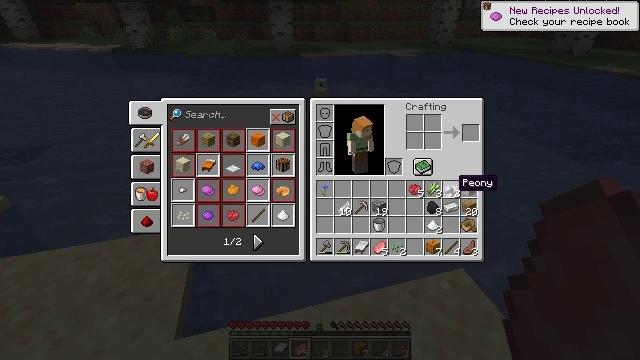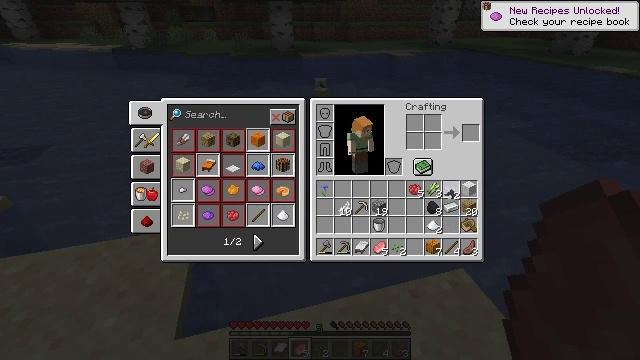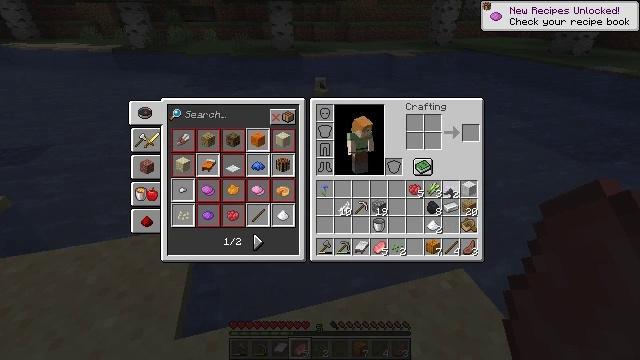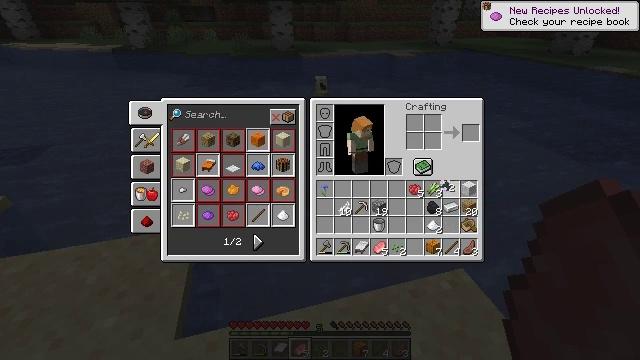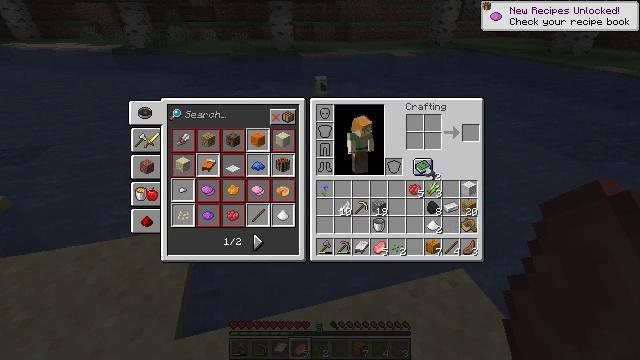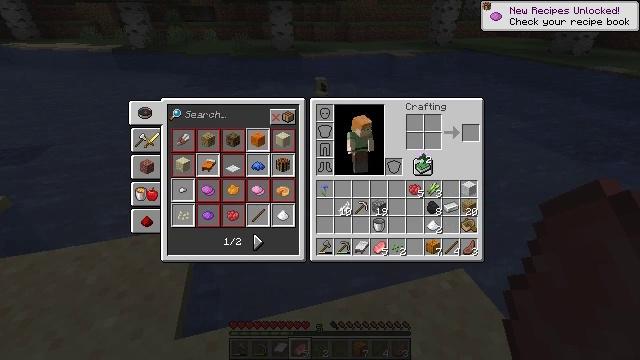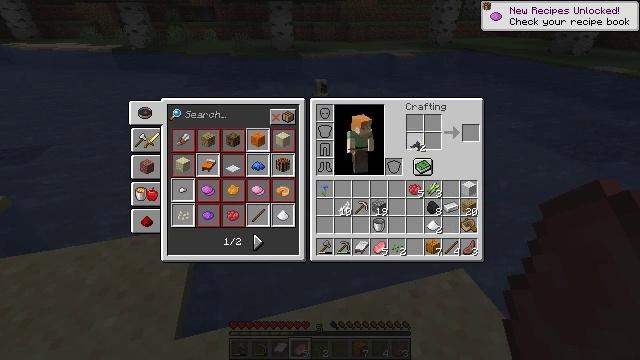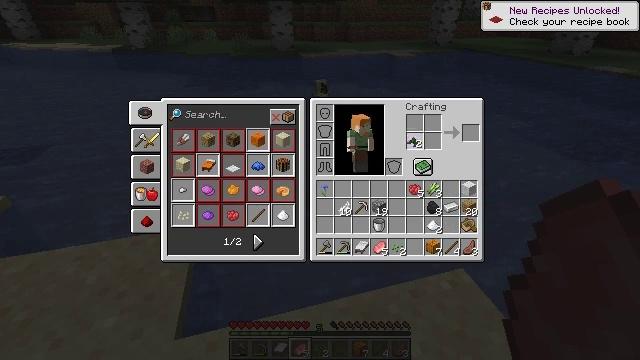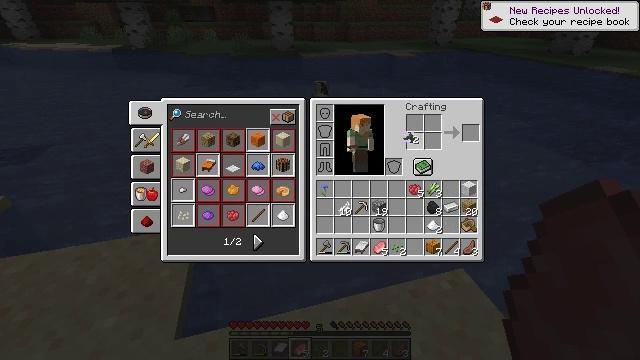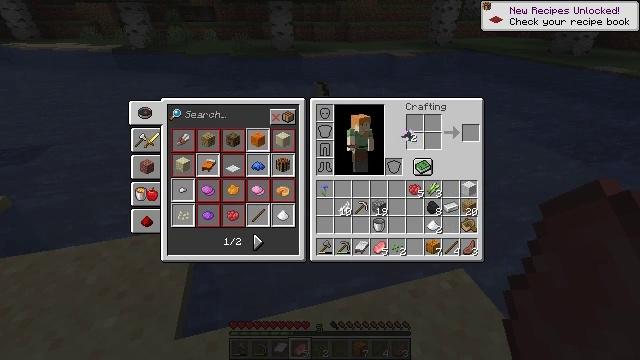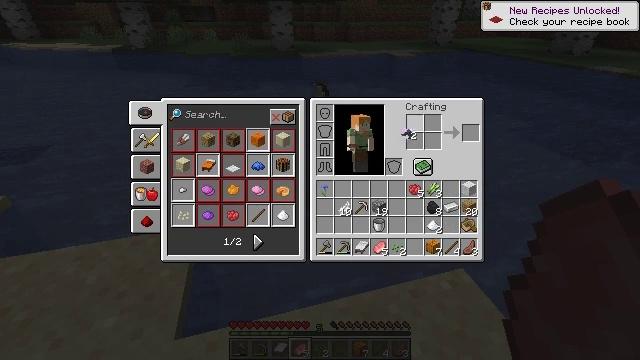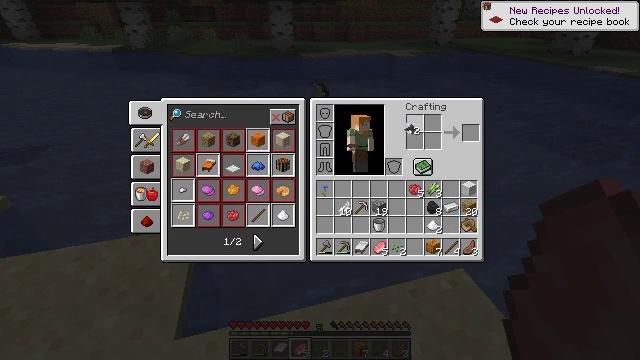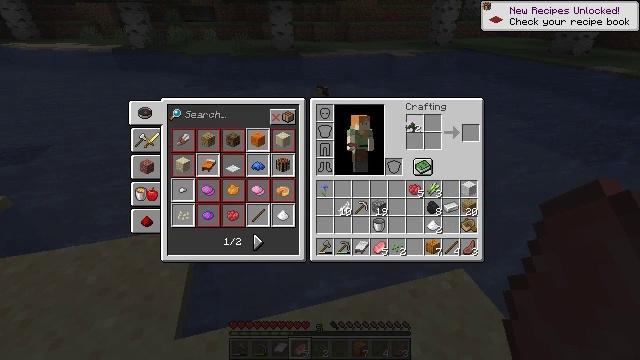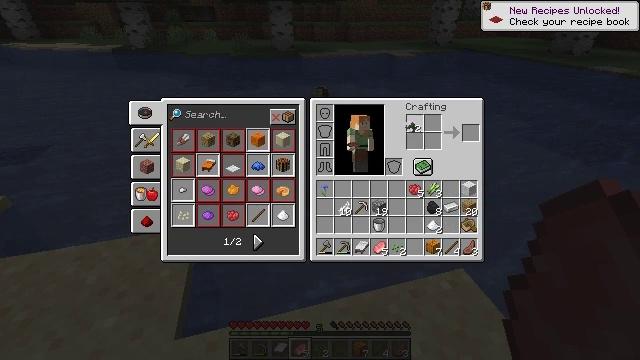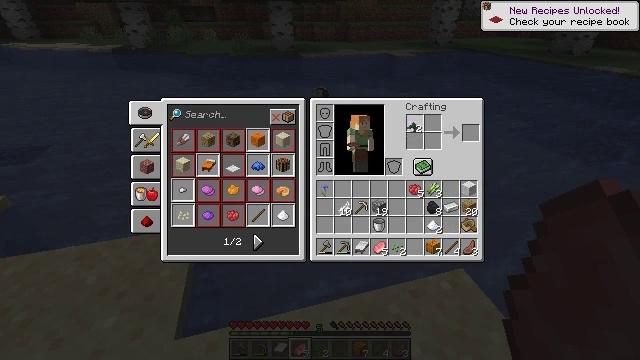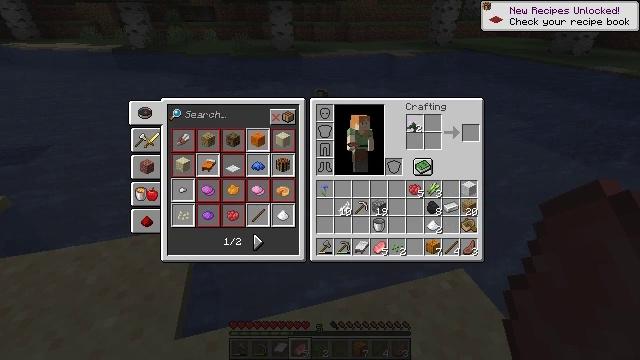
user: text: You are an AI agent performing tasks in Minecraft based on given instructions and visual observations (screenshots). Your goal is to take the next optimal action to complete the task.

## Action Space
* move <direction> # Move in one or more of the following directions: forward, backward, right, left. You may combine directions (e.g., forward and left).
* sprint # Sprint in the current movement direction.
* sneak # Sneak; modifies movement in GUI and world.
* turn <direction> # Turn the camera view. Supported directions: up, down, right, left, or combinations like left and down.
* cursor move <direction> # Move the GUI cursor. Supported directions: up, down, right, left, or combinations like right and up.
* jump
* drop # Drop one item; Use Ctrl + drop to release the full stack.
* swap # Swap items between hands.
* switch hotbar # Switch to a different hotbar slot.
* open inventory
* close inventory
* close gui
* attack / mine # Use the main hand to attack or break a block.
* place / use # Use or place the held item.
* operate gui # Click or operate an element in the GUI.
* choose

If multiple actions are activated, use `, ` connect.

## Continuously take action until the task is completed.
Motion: motion action
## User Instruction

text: Interact with the crafting table and craft pink dye.
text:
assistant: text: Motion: operate gui
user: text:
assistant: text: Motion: operate gui
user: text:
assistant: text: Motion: cursor move up, operate gui
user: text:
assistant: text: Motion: cursor move left and up
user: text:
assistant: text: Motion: cursor move left and up
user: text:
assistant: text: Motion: cursor move up
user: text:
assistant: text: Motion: no_op
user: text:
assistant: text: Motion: no_op
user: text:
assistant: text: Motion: no_op
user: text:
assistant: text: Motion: no_op
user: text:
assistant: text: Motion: no_op
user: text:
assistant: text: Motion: no_op
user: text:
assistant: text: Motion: no_op
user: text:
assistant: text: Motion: operate gui
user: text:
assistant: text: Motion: operate gui
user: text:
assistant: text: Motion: sneak, operate gui
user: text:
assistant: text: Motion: sneak
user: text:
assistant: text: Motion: sneak
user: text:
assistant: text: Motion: sneak, cursor move right
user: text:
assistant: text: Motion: sneak, cursor move right
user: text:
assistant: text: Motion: sneak, cursor move right
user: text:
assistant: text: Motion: sneak, cursor move right
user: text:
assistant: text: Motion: sneak
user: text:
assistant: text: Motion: sneak
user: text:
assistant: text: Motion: sneak
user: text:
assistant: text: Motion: sneak
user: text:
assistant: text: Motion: sneak
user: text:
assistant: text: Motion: sneak
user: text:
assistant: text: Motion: sneak
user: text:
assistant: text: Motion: sneak